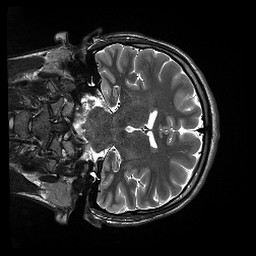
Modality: T2w
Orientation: coronal
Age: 20
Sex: male
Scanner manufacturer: siemens
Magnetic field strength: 3 T
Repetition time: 13.52 s
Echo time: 0.088 s